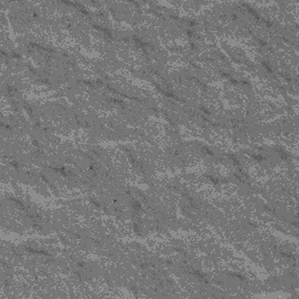
Label: frost